Question: I'm looking but I can't find how create rounded menu like this on image. Is it posible only with html and css?

From 1 to 4 are buttons, any similar example would help.
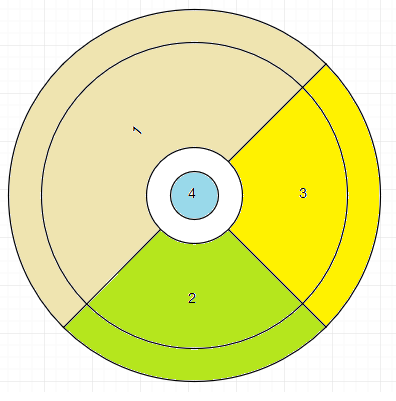
Answer: i made your menu with html and css.
It was actually really simple:
HTML:
'''
<div class='button-wrapper'>
<div class="btn1"></div>
<div class="btn2"></div>
<div class="btn3"></div>
<div class="btn4"></div>
</div>
'''
CSS
'''
.button-wrapper{
background-color: white;
width: 250px;
height: 250px;
padding: 50px;
position: relative;
transform: rotate(-45deg);
}
.btn1{
background: #EFE3B3;
width: 250px;
height: 125px;
border-top-left-radius: 150px;
border-top-right-radius: 150px;
}
.btn2{
background: #B6E438;
width: 125px;
height: 125px;
border-bottom-left-radius: 150px;
float: left;
}
.btn3{
background: #FEF035;
width: 125px;
height: 125px;
border-bottom-right-radius: 150px;
float: right;
}
.btn4{
background: #9BD9E9;
width: 50px;
height: 50px;
border-radius: 100px;
border: 20px solid #fff;
position: absolute;
top: 50%;
left: 50%;
transform: translate3d(-50%,-50%,0);
}
'''
Also take a look at the <URL> I made.